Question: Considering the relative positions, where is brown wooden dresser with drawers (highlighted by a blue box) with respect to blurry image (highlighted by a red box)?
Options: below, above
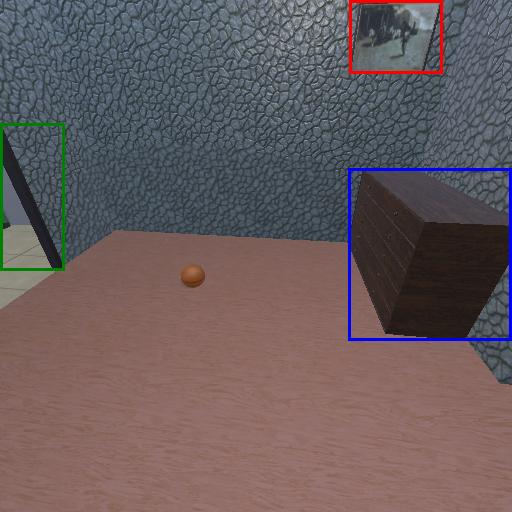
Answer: below